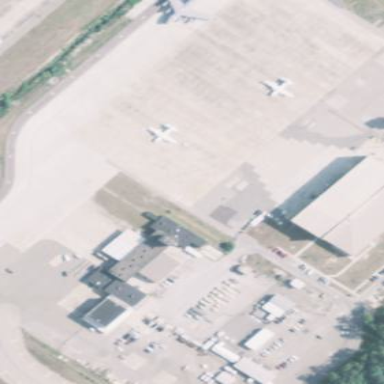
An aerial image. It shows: Apron at the airport.